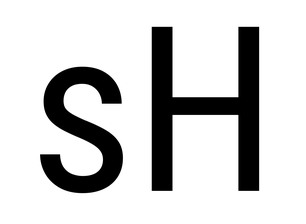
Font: Roboto_Condensed_Regular